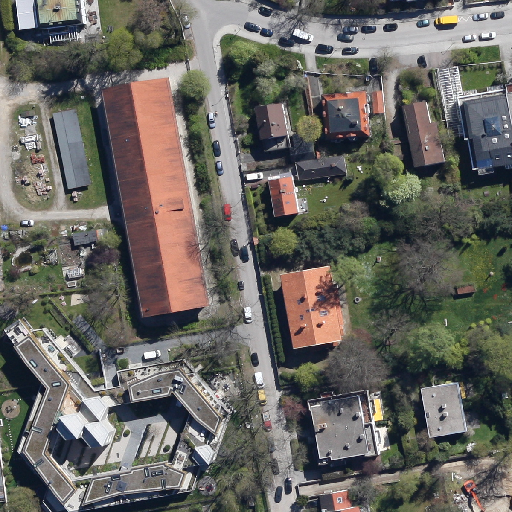
Referring expression: building along the road